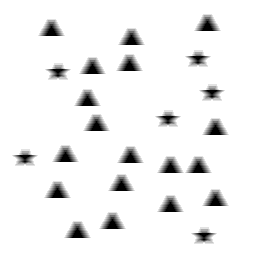
Squares: 0
Triangles: 18
Stars: 6
Total shapes: 24